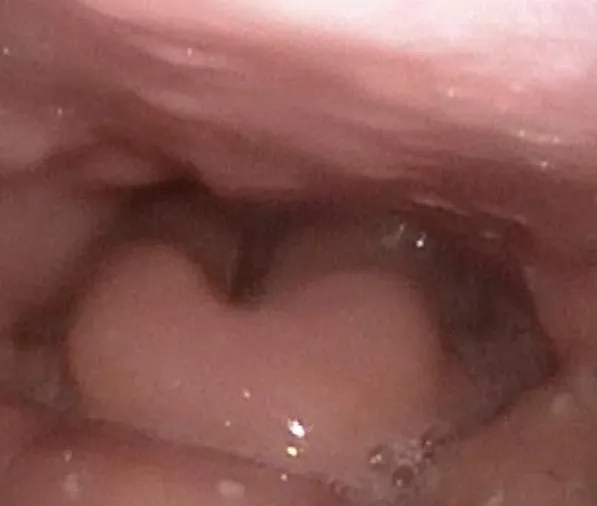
Fiberoptic findings in primary situation.
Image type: endoscopy (airway_endoscopy)